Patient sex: M
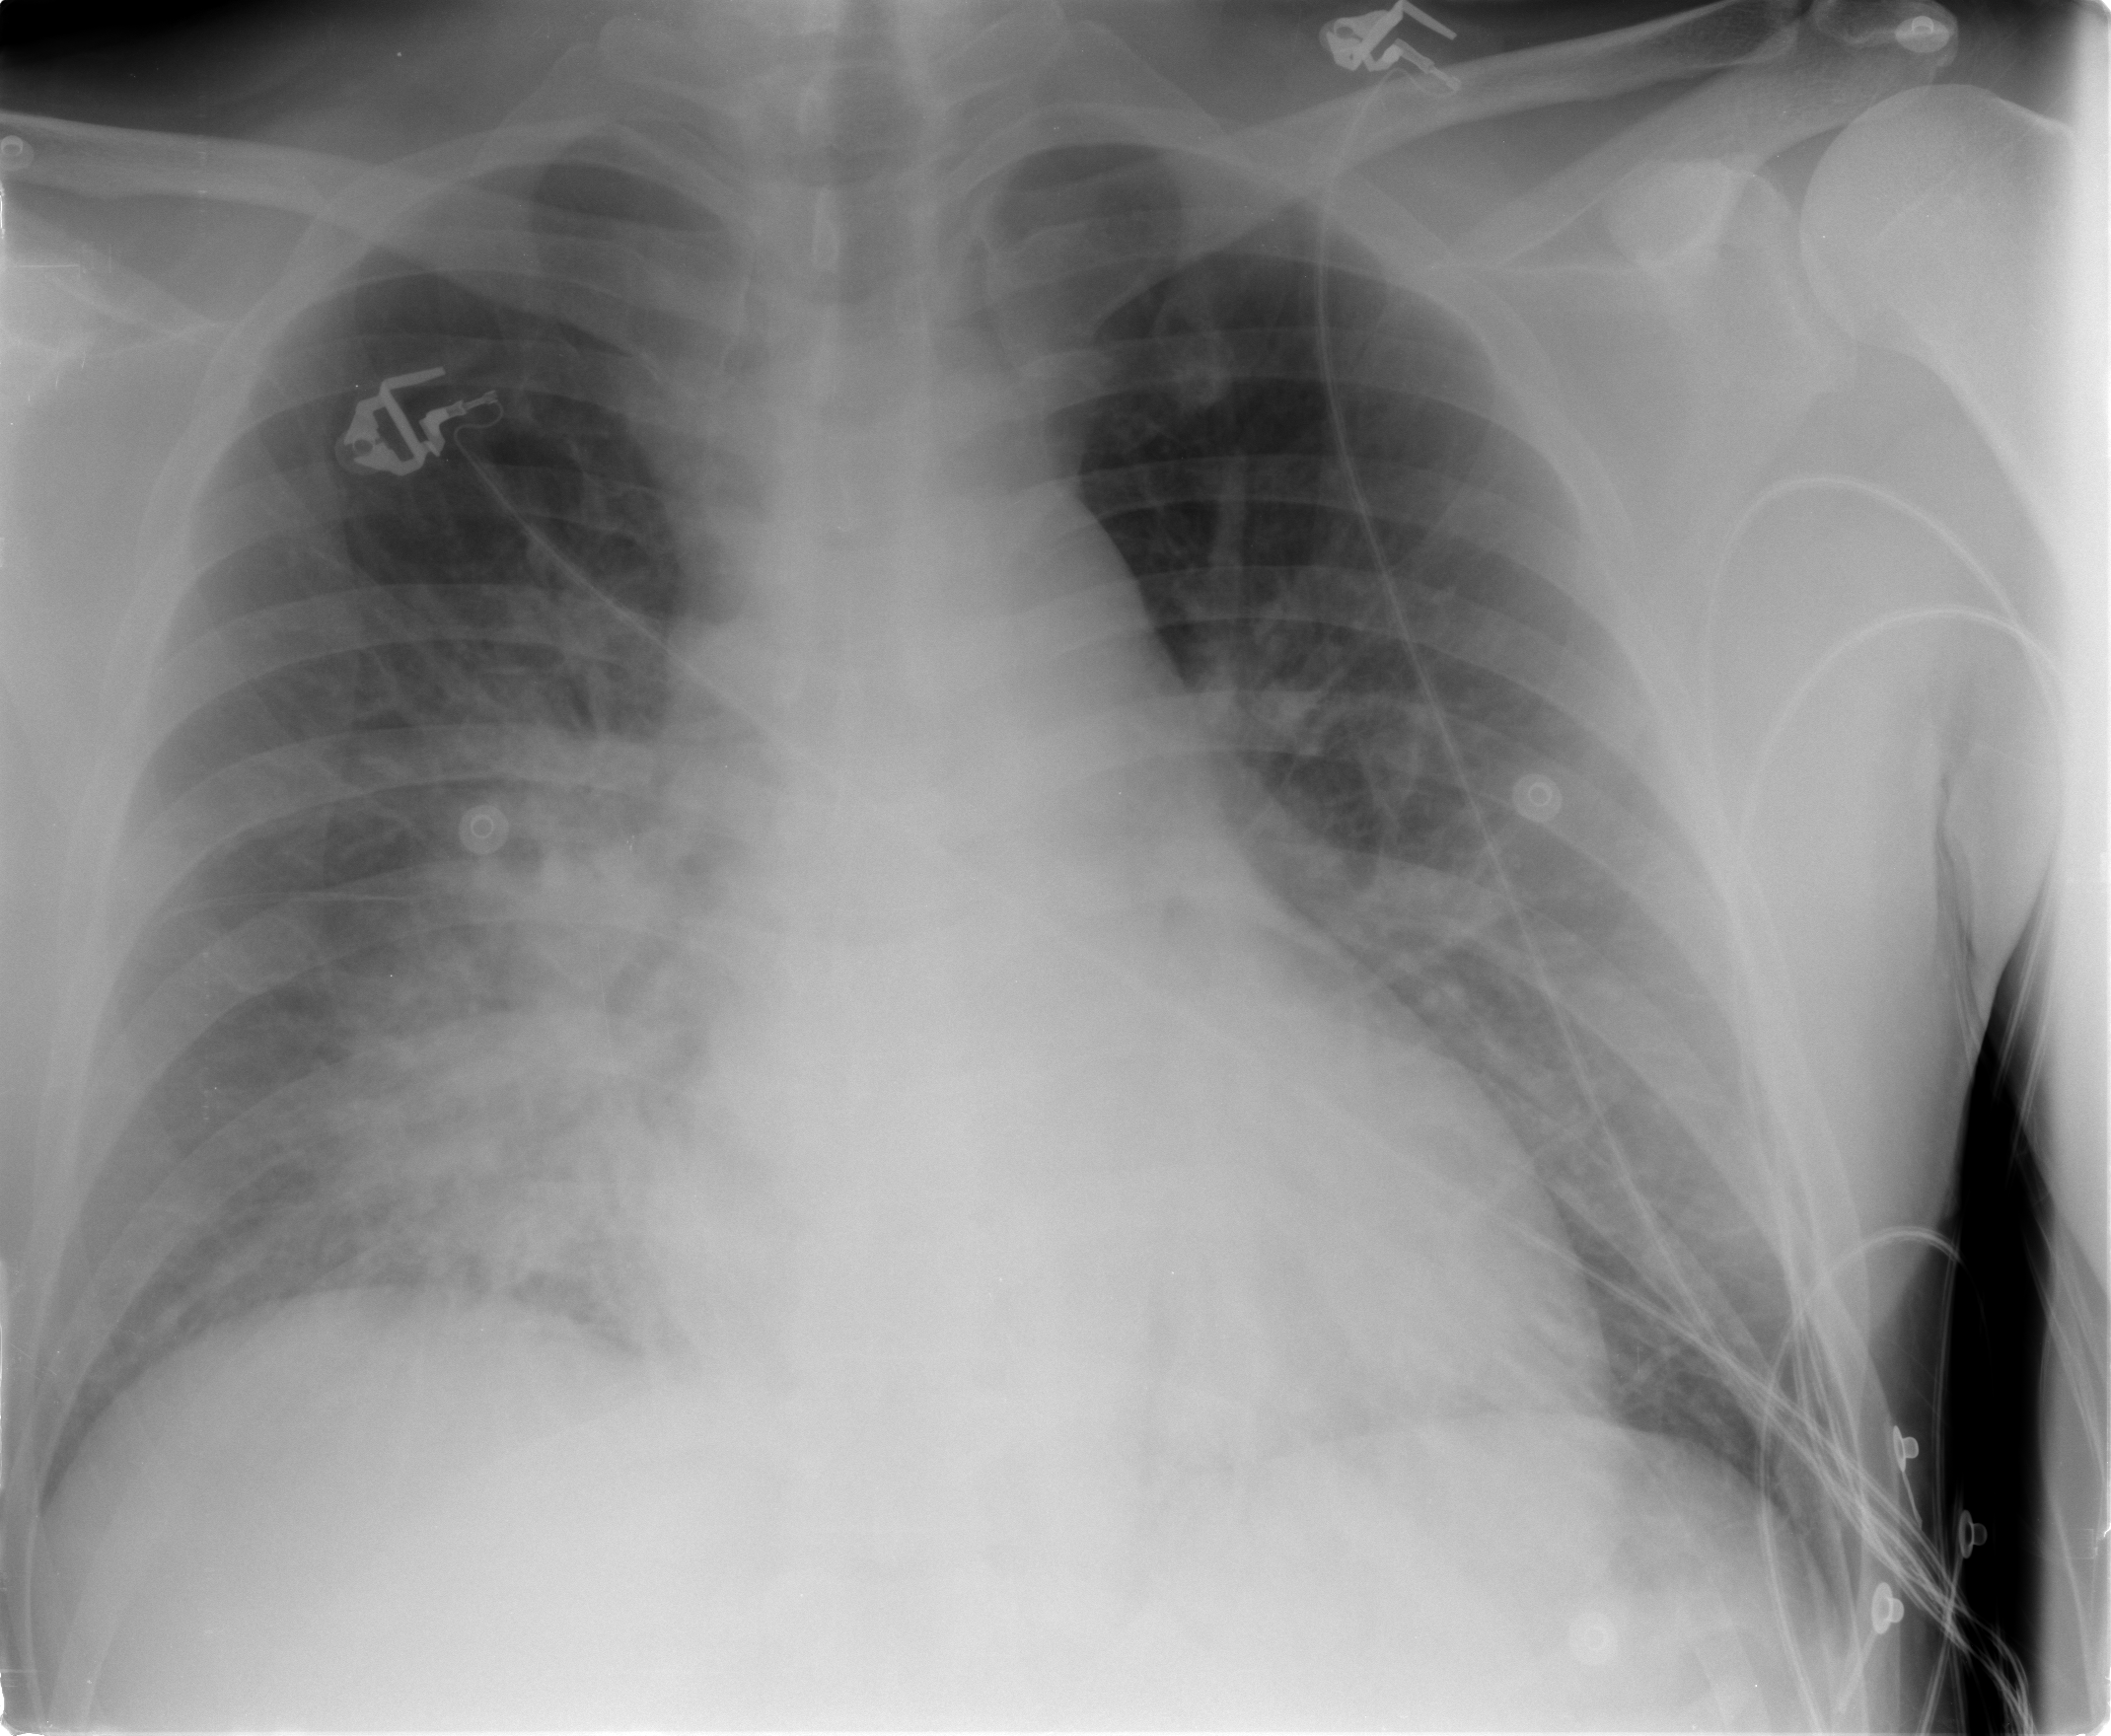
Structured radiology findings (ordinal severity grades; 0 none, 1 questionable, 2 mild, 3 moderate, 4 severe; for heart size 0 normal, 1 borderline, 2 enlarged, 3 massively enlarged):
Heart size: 2
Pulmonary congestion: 2
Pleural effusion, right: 0
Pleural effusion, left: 1
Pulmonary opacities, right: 3
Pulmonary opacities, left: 0
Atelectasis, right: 3
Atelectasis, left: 2